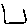
Label: square